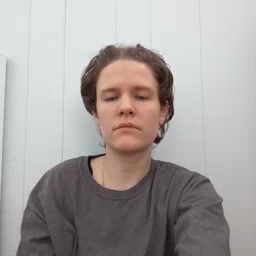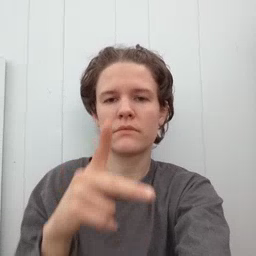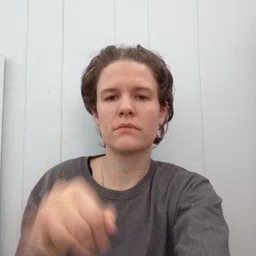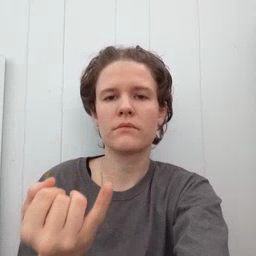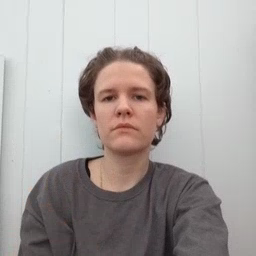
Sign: pajamas